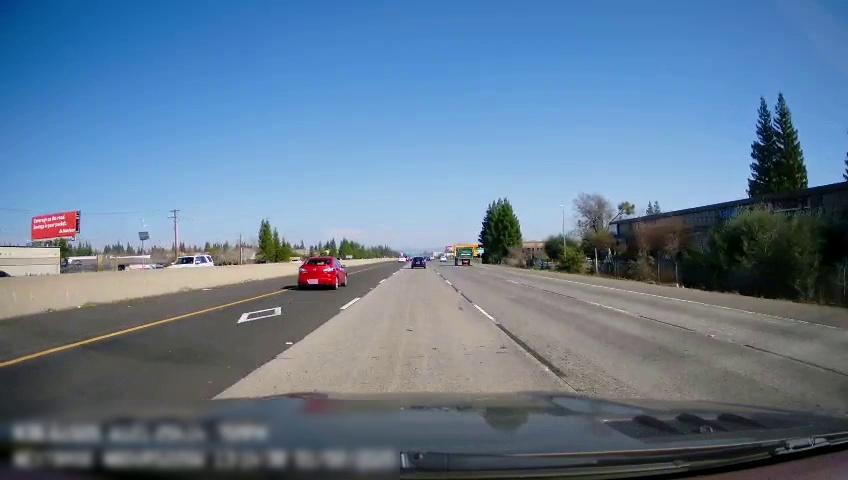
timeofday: Day
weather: Sunny
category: Vehicles | SUV
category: Drivable Space
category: Vehicles | Truck
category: Vehicles | Car
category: Vehicles | Car
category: Lanes | Alternate Lane
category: Lanes | Alternate Lane
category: Lanes | Current Lane
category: Lanes | Current Lane
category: Lanes | Alternate Lane